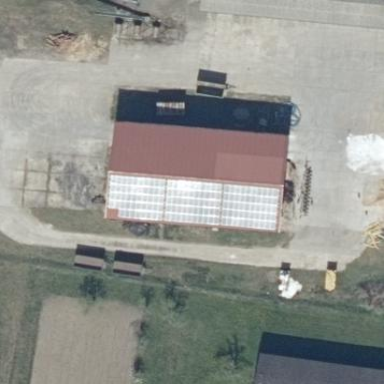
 generating electricity through solar energy."